Question: If you drag-and-drop around an image in Firefox in a contenteditable area, sometimes the images will end up being selected like this:

Fiddle here: <URL>
You may need to drag-drop it a few times, I have this bug in like 20+% of the time.
I am using Firefox 13.0.1 on Windows 7
Any help is appreciated.
Ps:
- 'document.getselection().getRangeAt(..)'-
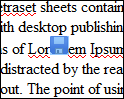
Answer: It does it reliably when the image is within a word that is marked by Firefox as a spelling error. For example, here's your jsFiddle with the image moved into the middle of the word "Lorem": <URL>
It seems to be something to do with the styling applied to misspelled words. Add the word "Lorem" to the browser's dictionary and the image styling goes away.
You could switch spellchecking off using the 'spellcheck' attribute. From <URL>, you have to do this at the '<body>' level in Firefox because it doesn't seem to work on single contenteditable elements as it does for textareas.
Demo: <URL>